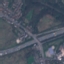
Land use / land cover class: Highway